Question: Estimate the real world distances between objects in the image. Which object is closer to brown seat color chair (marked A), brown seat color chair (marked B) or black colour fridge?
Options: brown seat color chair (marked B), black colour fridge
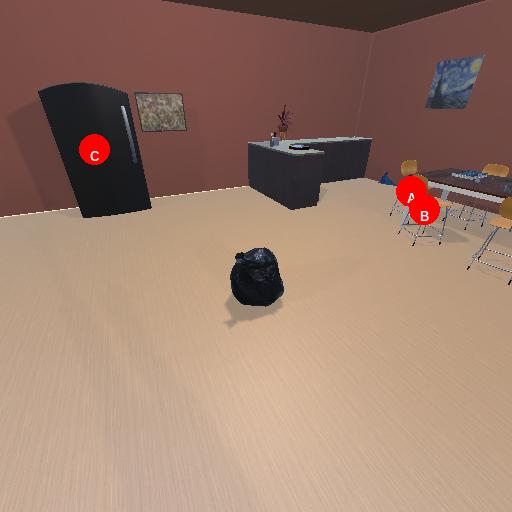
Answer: brown seat color chair (marked B)